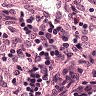
Metastatic tissue present: no